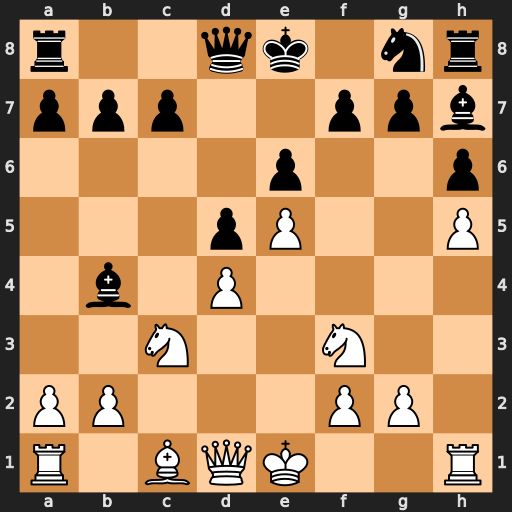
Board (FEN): r2qk1nr/ppp2ppb/4p2p/3pP2P/1b1P4/2N2N2/PP3PP1/R1BQK2R
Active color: w
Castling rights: KQkq
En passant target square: -
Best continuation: Qa4+ Qd7 Qxb4